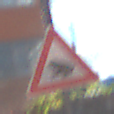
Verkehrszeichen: AmphibienwanderungRechts
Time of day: MorningAfternoon
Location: Outdoor (Suburban)
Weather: PartlyCloudy
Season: NotSpecified
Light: Natural